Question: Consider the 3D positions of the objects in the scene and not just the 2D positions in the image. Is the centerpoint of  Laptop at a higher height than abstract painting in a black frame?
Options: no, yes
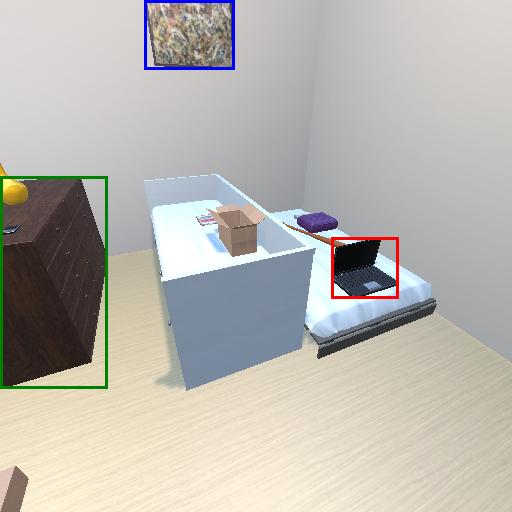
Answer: no